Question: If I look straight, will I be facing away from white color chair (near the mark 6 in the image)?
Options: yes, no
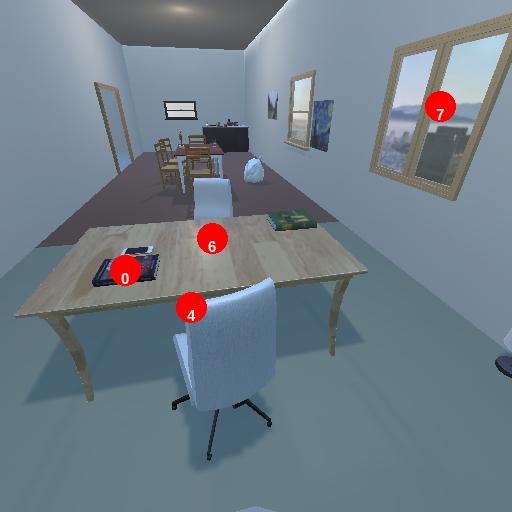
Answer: yes